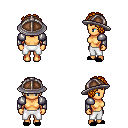
a pixel art fantasy rpg character, female body template, human, tanned skin, steel arm armor, white pants, dark blonde curly afro hairstyle, chain helm, black slippers, four views (front, back, left, right), 2x2 character sprite sheet, small pixel art, hard edges, no anti-aliasing